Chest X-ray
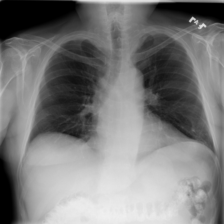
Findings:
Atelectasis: negative
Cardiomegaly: negative
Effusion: negative
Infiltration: negative
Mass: negative
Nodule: negative
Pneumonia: negative
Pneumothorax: negative
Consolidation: negative
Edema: negative
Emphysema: negative
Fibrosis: negative
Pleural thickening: negative
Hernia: negative